Question: Given an instance of <URL> and vice-versa?
The enums don't match up.

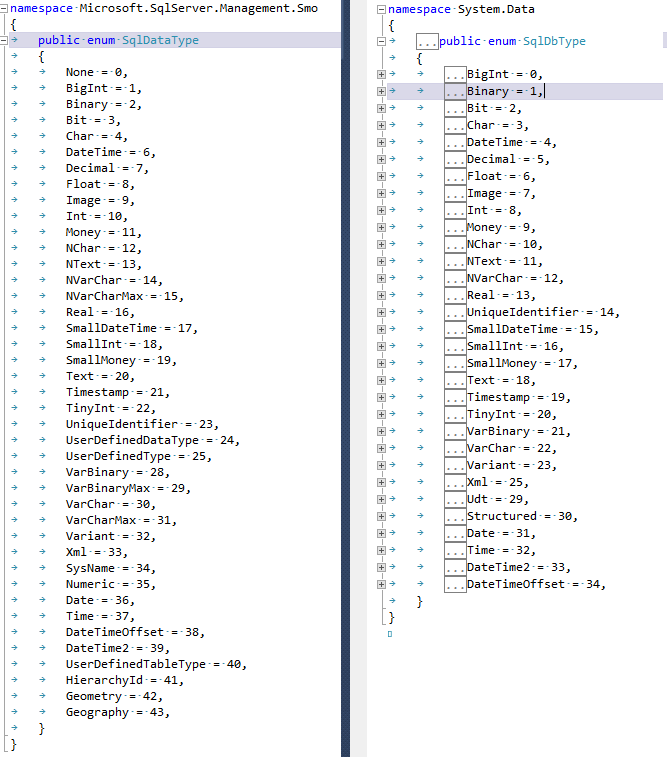
Answer: Something like this if the names match, maybe?
'''
System.Data.SqlDbType otherEnumTypeValue = System.Data.SqlDbType.Xml;
Microsoft.SqlServer.Management.Smo.SqlDataTypeconverted =
(Microsoft.SqlServer.Management.Smo.SqlDataType)Enum.Parse(typeof(Microsoft.SqlServer.Management.Smo.SqlDataType), otherEnumTypeValue.ToString());
'''